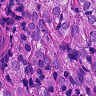
Metastatic tissue present: yes